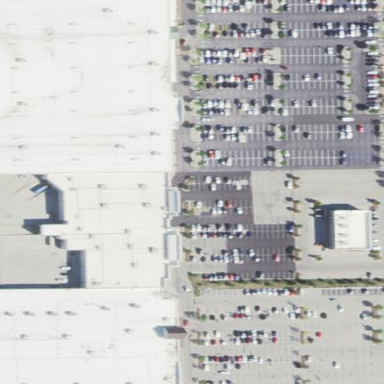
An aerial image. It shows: Retail area.